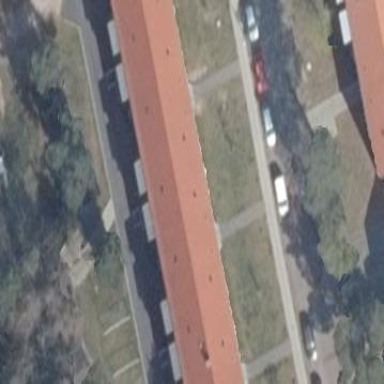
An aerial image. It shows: Residential building with gabled red roof.